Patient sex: M
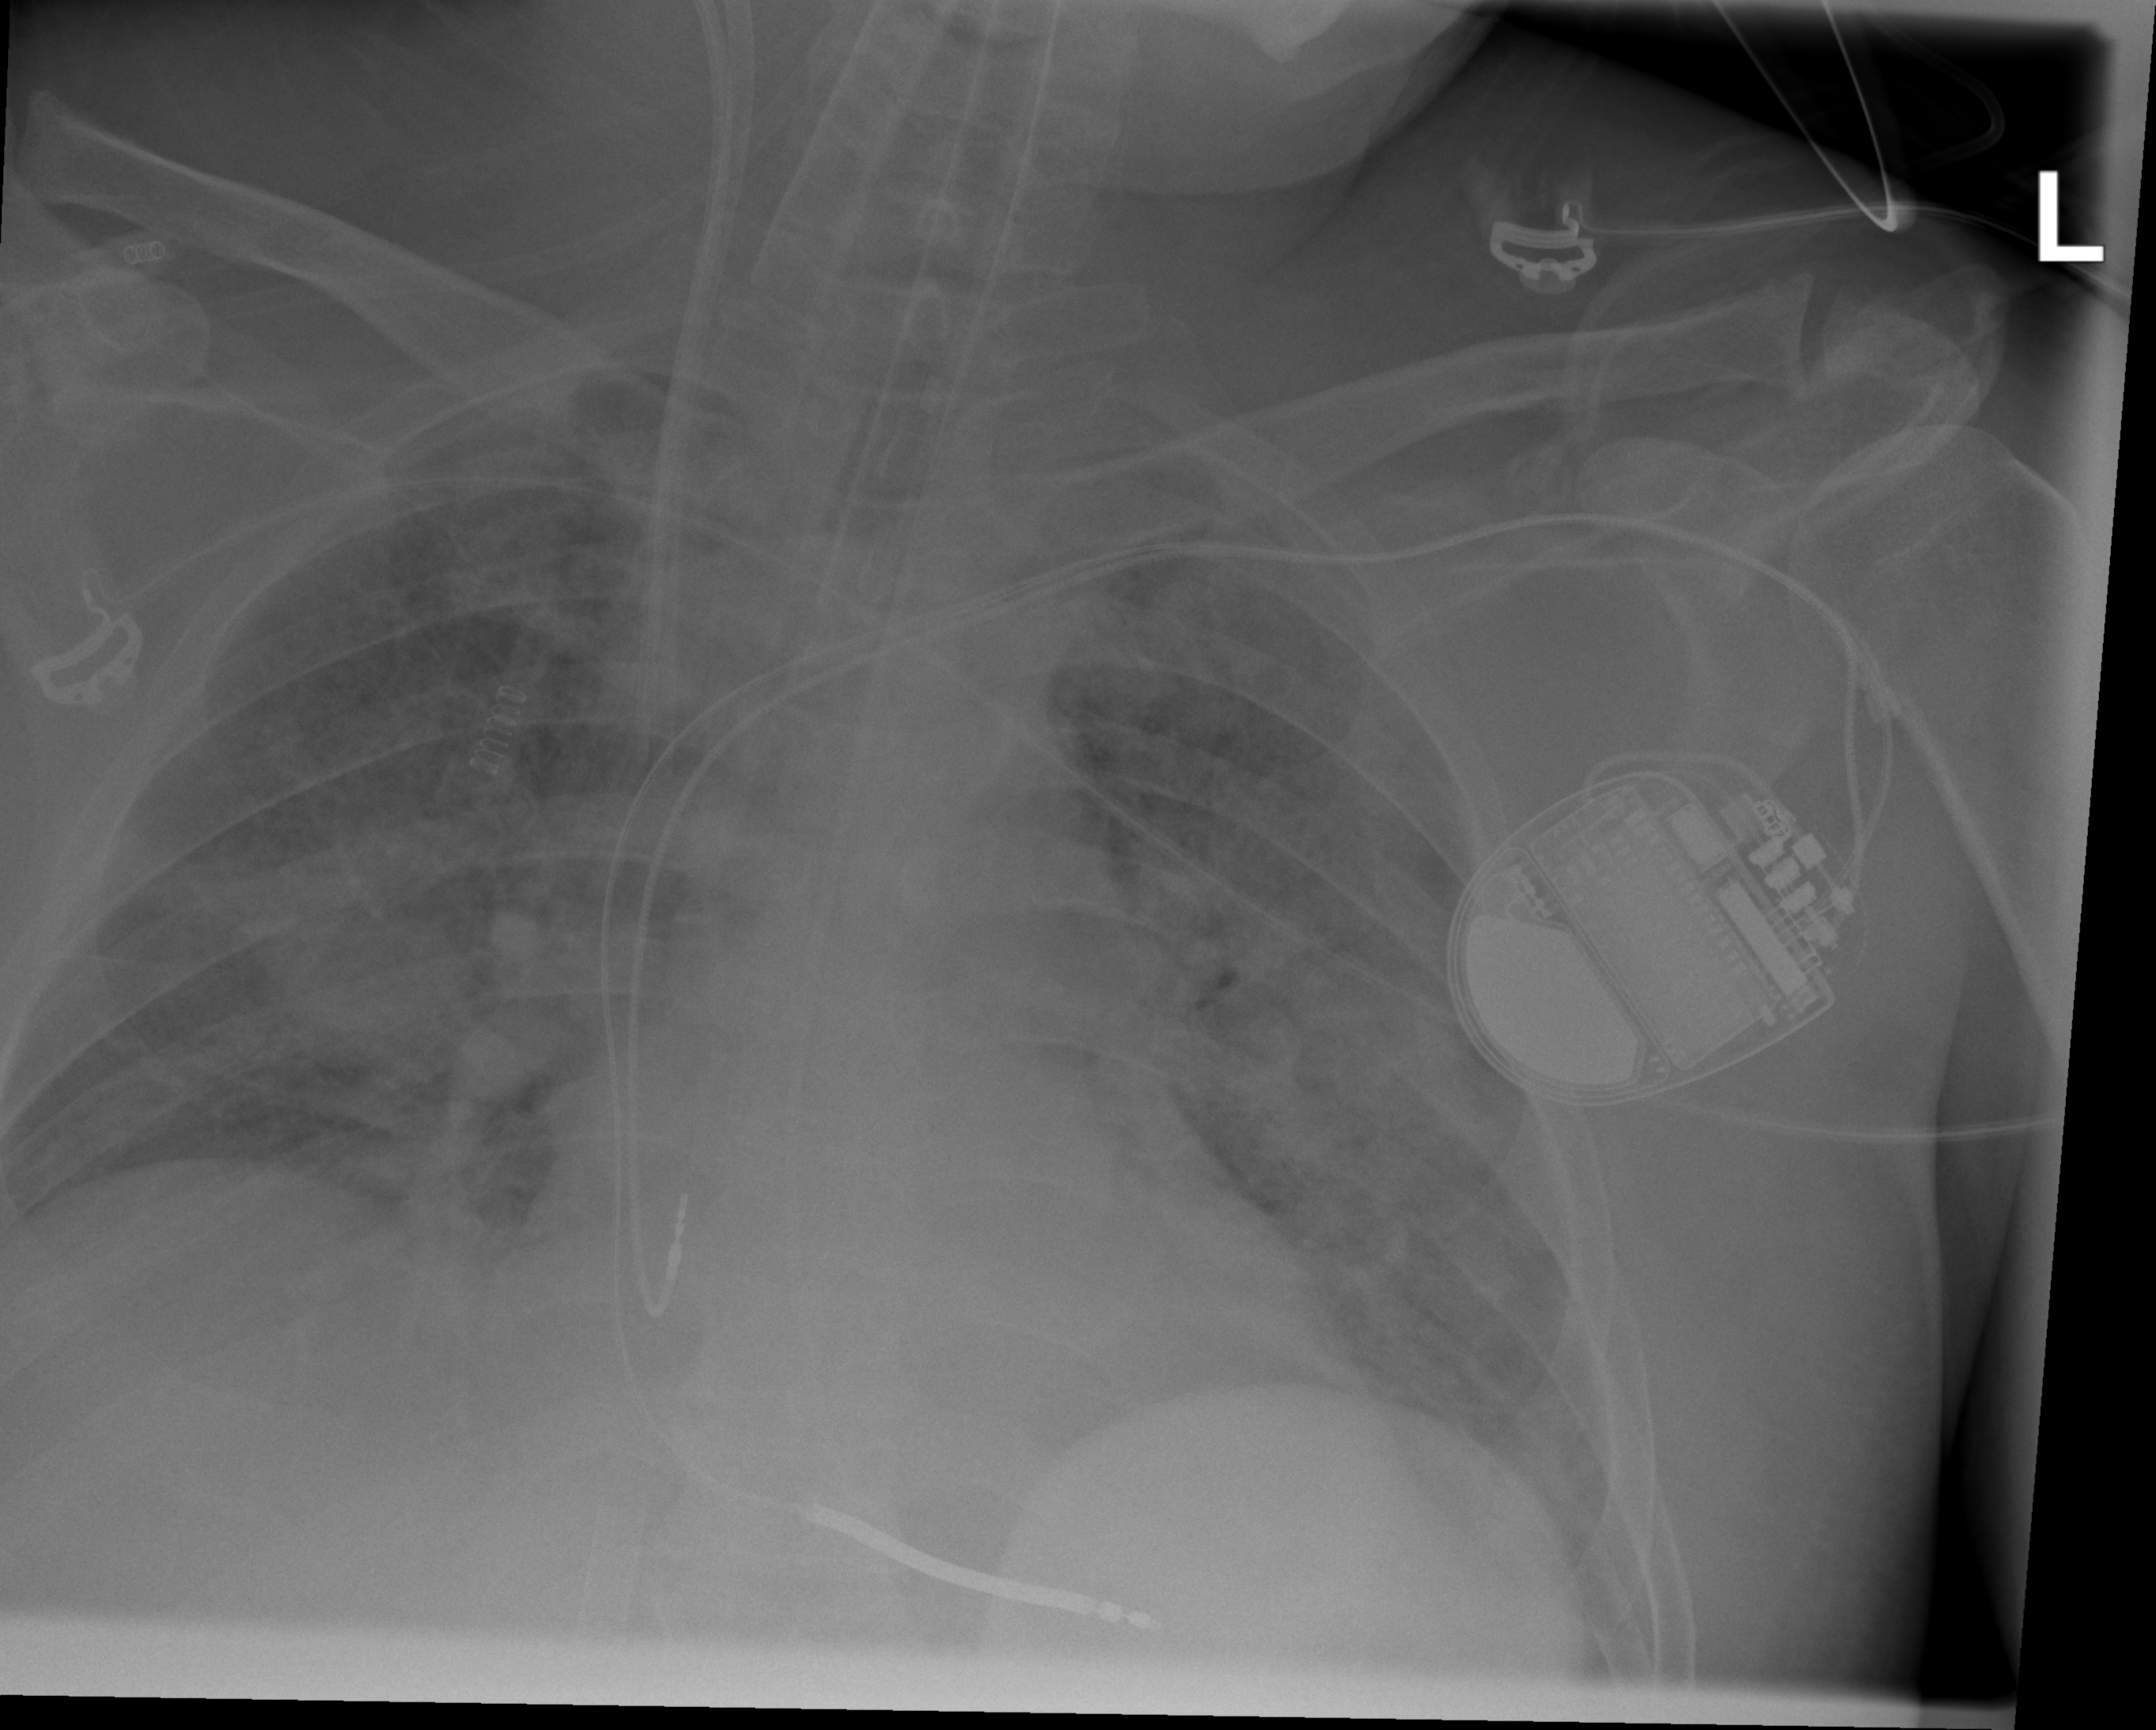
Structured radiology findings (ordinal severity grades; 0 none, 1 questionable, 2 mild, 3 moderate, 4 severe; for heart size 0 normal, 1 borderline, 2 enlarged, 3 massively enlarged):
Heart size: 0
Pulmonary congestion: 3
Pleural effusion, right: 2
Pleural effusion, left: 0
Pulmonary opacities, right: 2
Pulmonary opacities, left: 3
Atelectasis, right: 2
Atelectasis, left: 0